Question: I know everything about animation Tools in iOS.
Rotation, Scaling and Moving but I have made a bad timing
for example I have two Squares one on the Left and the Other on the Right
and i want the two squares two rotates until they hit each other with Angle
but i fail to make it because of bad timing
so my Question is their a god tutorial illustrate it

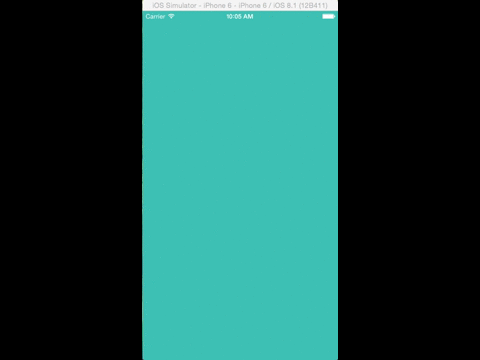
Answer: Maybe you can have a look on <URL> link. As Your Tags suggest that you're using CoreAnimation for that, you can chain your animations.
You could have a fixed moving horizontal and a nested animation with the same duration for rotating. Thats how i do such tasks.
Here is some code which works perfectly for me:
'''
- (void)viewDidLoad {
[super viewDidLoad];
UIView *leftView = [[UIView alloc] initWithFrame:CGRectMake(0.0, 70.0, 30.0, 30.0)];
leftView.backgroundColor = [UIColor redColor];
[self.view addSubview:leftView];
UIView *rightView = [[UIView alloc] initWithFrame:CGRectMake(self.view.frame.size.width, 50.0, 50.0, 50.0)];
rightView.backgroundColor = [UIColor blueColor];
[self.view addSubview:rightView];
[self moveViewLeft:leftView];
[self moveViewRight:rightView];
}
- (void)moveViewLeft:(UIView *)view {
float duration = 1.0;
// Moving
CABasicAnimation *moveAnimation = [CABasicAnimation animationWithKeyPath:@"position"];
moveAnimation.fromValue=[NSValue valueWithCGPoint:CGPointMake([view center].x, [view center].y)];
moveAnimation.toValue=[NSValue valueWithCGPoint:CGPointMake([view center].x+self.view.frame.size.width/2-view.frame.size.width, [view center].y)];
moveAnimation.duration = duration;
moveAnimation.speed = 1.0;
moveAnimation.fillMode = kCAFillModeForwards;
moveAnimation.removedOnCompletion = NO;
// Rotation
CABasicAnimation* rotationAnimation;
rotationAnimation = [CABasicAnimation animationWithKeyPath:@"transform.rotation.z"];
rotationAnimation.toValue = [NSNumber numberWithFloat: ((360*M_PI)/180)];
rotationAnimation.duration = duration+0.5;
rotationAnimation.speed = 1.5;
rotationAnimation.fillMode = kCAFillModeForwards;
rotationAnimation.removedOnCompletion = NO;
// Combining Animations
CAAnimationGroup *anim = [CAAnimationGroup animation];
anim.animations = [NSArray arrayWithObjects:moveAnimation, rotationAnimation, nil];
anim.duration = duration;
anim.fillMode = kCAFillModeForwards;
anim.removedOnCompletion = NO;
[view.layer addAnimation:anim forKey:nil];
}
- (void)moveViewRight:(UIView *)view {
float duration = 1.0;
// Moving
CABasicAnimation *moveAnimation = [CABasicAnimation animationWithKeyPath:@"position"];
moveAnimation.fromValue=[NSValue valueWithCGPoint:CGPointMake([view center].x, [view center].y)];
moveAnimation.toValue=[NSValue valueWithCGPoint:CGPointMake([view center].x-self.view.frame.size.width/2, [view center].y)];
moveAnimation.duration = duration;
moveAnimation.speed = 1.0;
moveAnimation.fillMode = kCAFillModeForwards;
moveAnimation.removedOnCompletion = NO;
// Rotation
CABasicAnimation* rotationAnimation;
rotationAnimation = [CABasicAnimation animationWithKeyPath:@"transform.rotation.z"];
rotationAnimation.toValue = [NSNumber numberWithFloat: ((360*M_PI)/180)];
rotationAnimation.duration = duration+5;
rotationAnimation.speed = 1.5;
rotationAnimation.fillMode = kCAFillModeForwards;
rotationAnimation.removedOnCompletion = NO;
// Combining Animations
CAAnimationGroup *anim = [CAAnimationGroup animation];
anim.animations = [NSArray arrayWithObjects:moveAnimation, rotationAnimation, nil];
anim.duration = duration;
anim.fillMode = kCAFillModeForwards;
anim.removedOnCompletion = NO;
[view.layer addAnimation:anim forKey:nil];
}
'''
I've changed the duration of the rotation and the speed. Now it looks like your example animation. Both squares are fitting now to each other.
As you say, that you have timing problems, following guide helped me for this:
- -